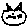
Label: cat